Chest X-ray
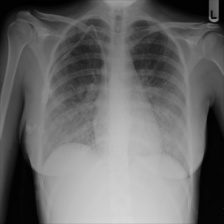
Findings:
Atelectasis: negative
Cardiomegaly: negative
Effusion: negative
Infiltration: positive
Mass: negative
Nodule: negative
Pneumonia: negative
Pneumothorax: negative
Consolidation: negative
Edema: positive
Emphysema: negative
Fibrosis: negative
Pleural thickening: negative
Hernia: negative